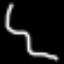
Label: squiggle